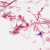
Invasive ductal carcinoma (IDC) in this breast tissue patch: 0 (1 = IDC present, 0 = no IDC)